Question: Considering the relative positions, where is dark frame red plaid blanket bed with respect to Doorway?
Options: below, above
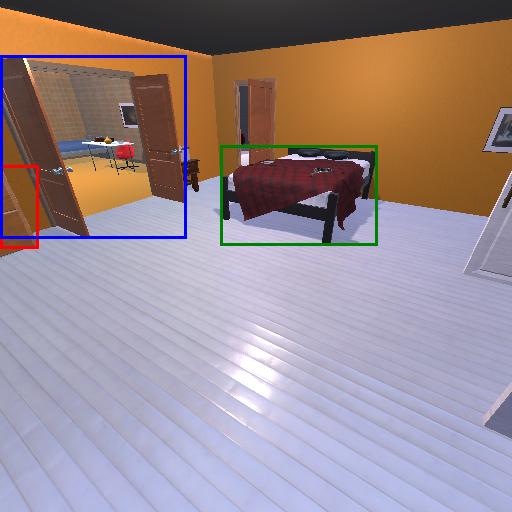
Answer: below